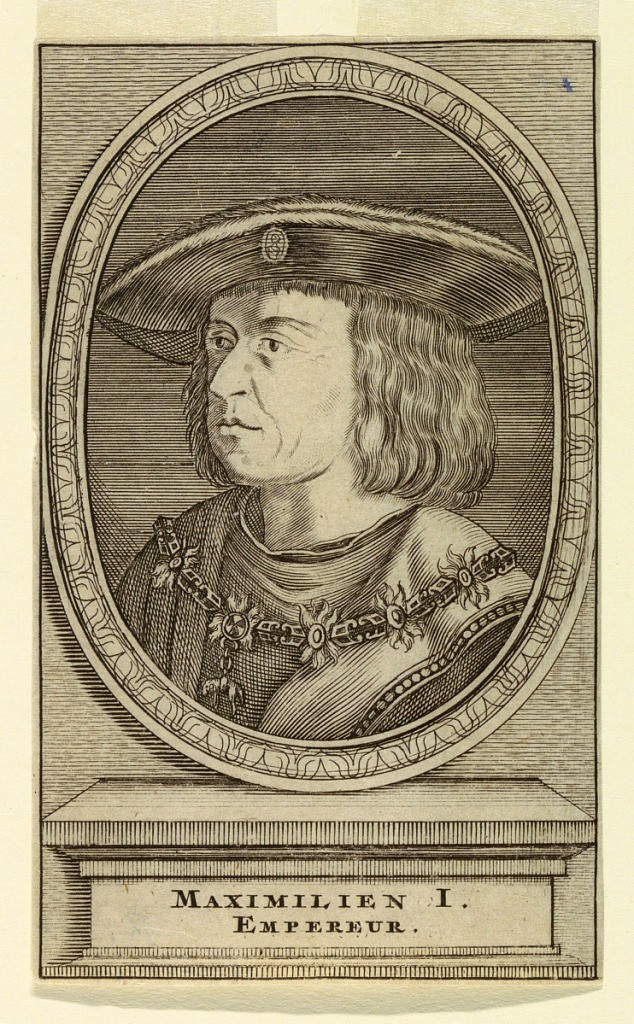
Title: Portrait of Maximilian I (1459-1519)
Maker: Lucas van Leyden, Netherlandish, ca. 1494–1533
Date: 1700-1725
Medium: Engraving on paper
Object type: Print
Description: Bust-length portrait in three-quarter view to left. Maximilian wears a white brimmed hat and the order of Toison d'or around his shoulders and over his coat. Portrait in an oval frame standing on an inscribed pedestal.